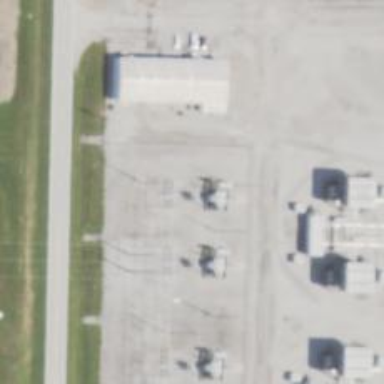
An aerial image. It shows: Switch for power supply.